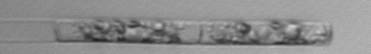
Label: Leptocylindrus